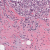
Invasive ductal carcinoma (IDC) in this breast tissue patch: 1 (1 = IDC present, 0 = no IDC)